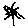
Label: flower